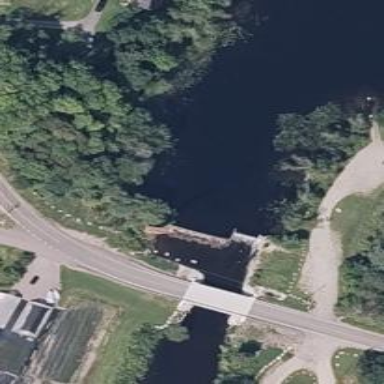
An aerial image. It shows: Dam across waterway.